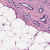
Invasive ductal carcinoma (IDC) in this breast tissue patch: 1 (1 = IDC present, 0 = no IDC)